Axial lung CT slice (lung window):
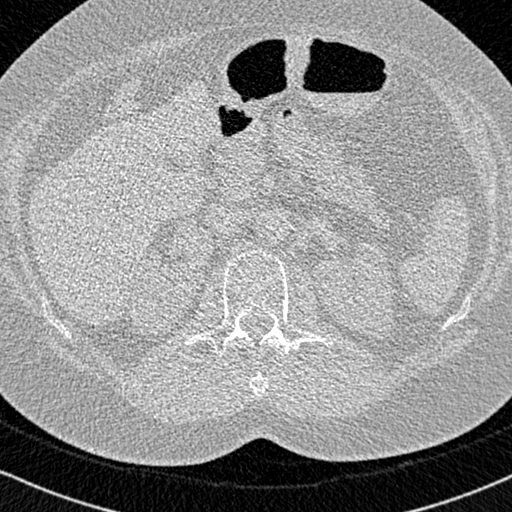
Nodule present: no